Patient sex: M
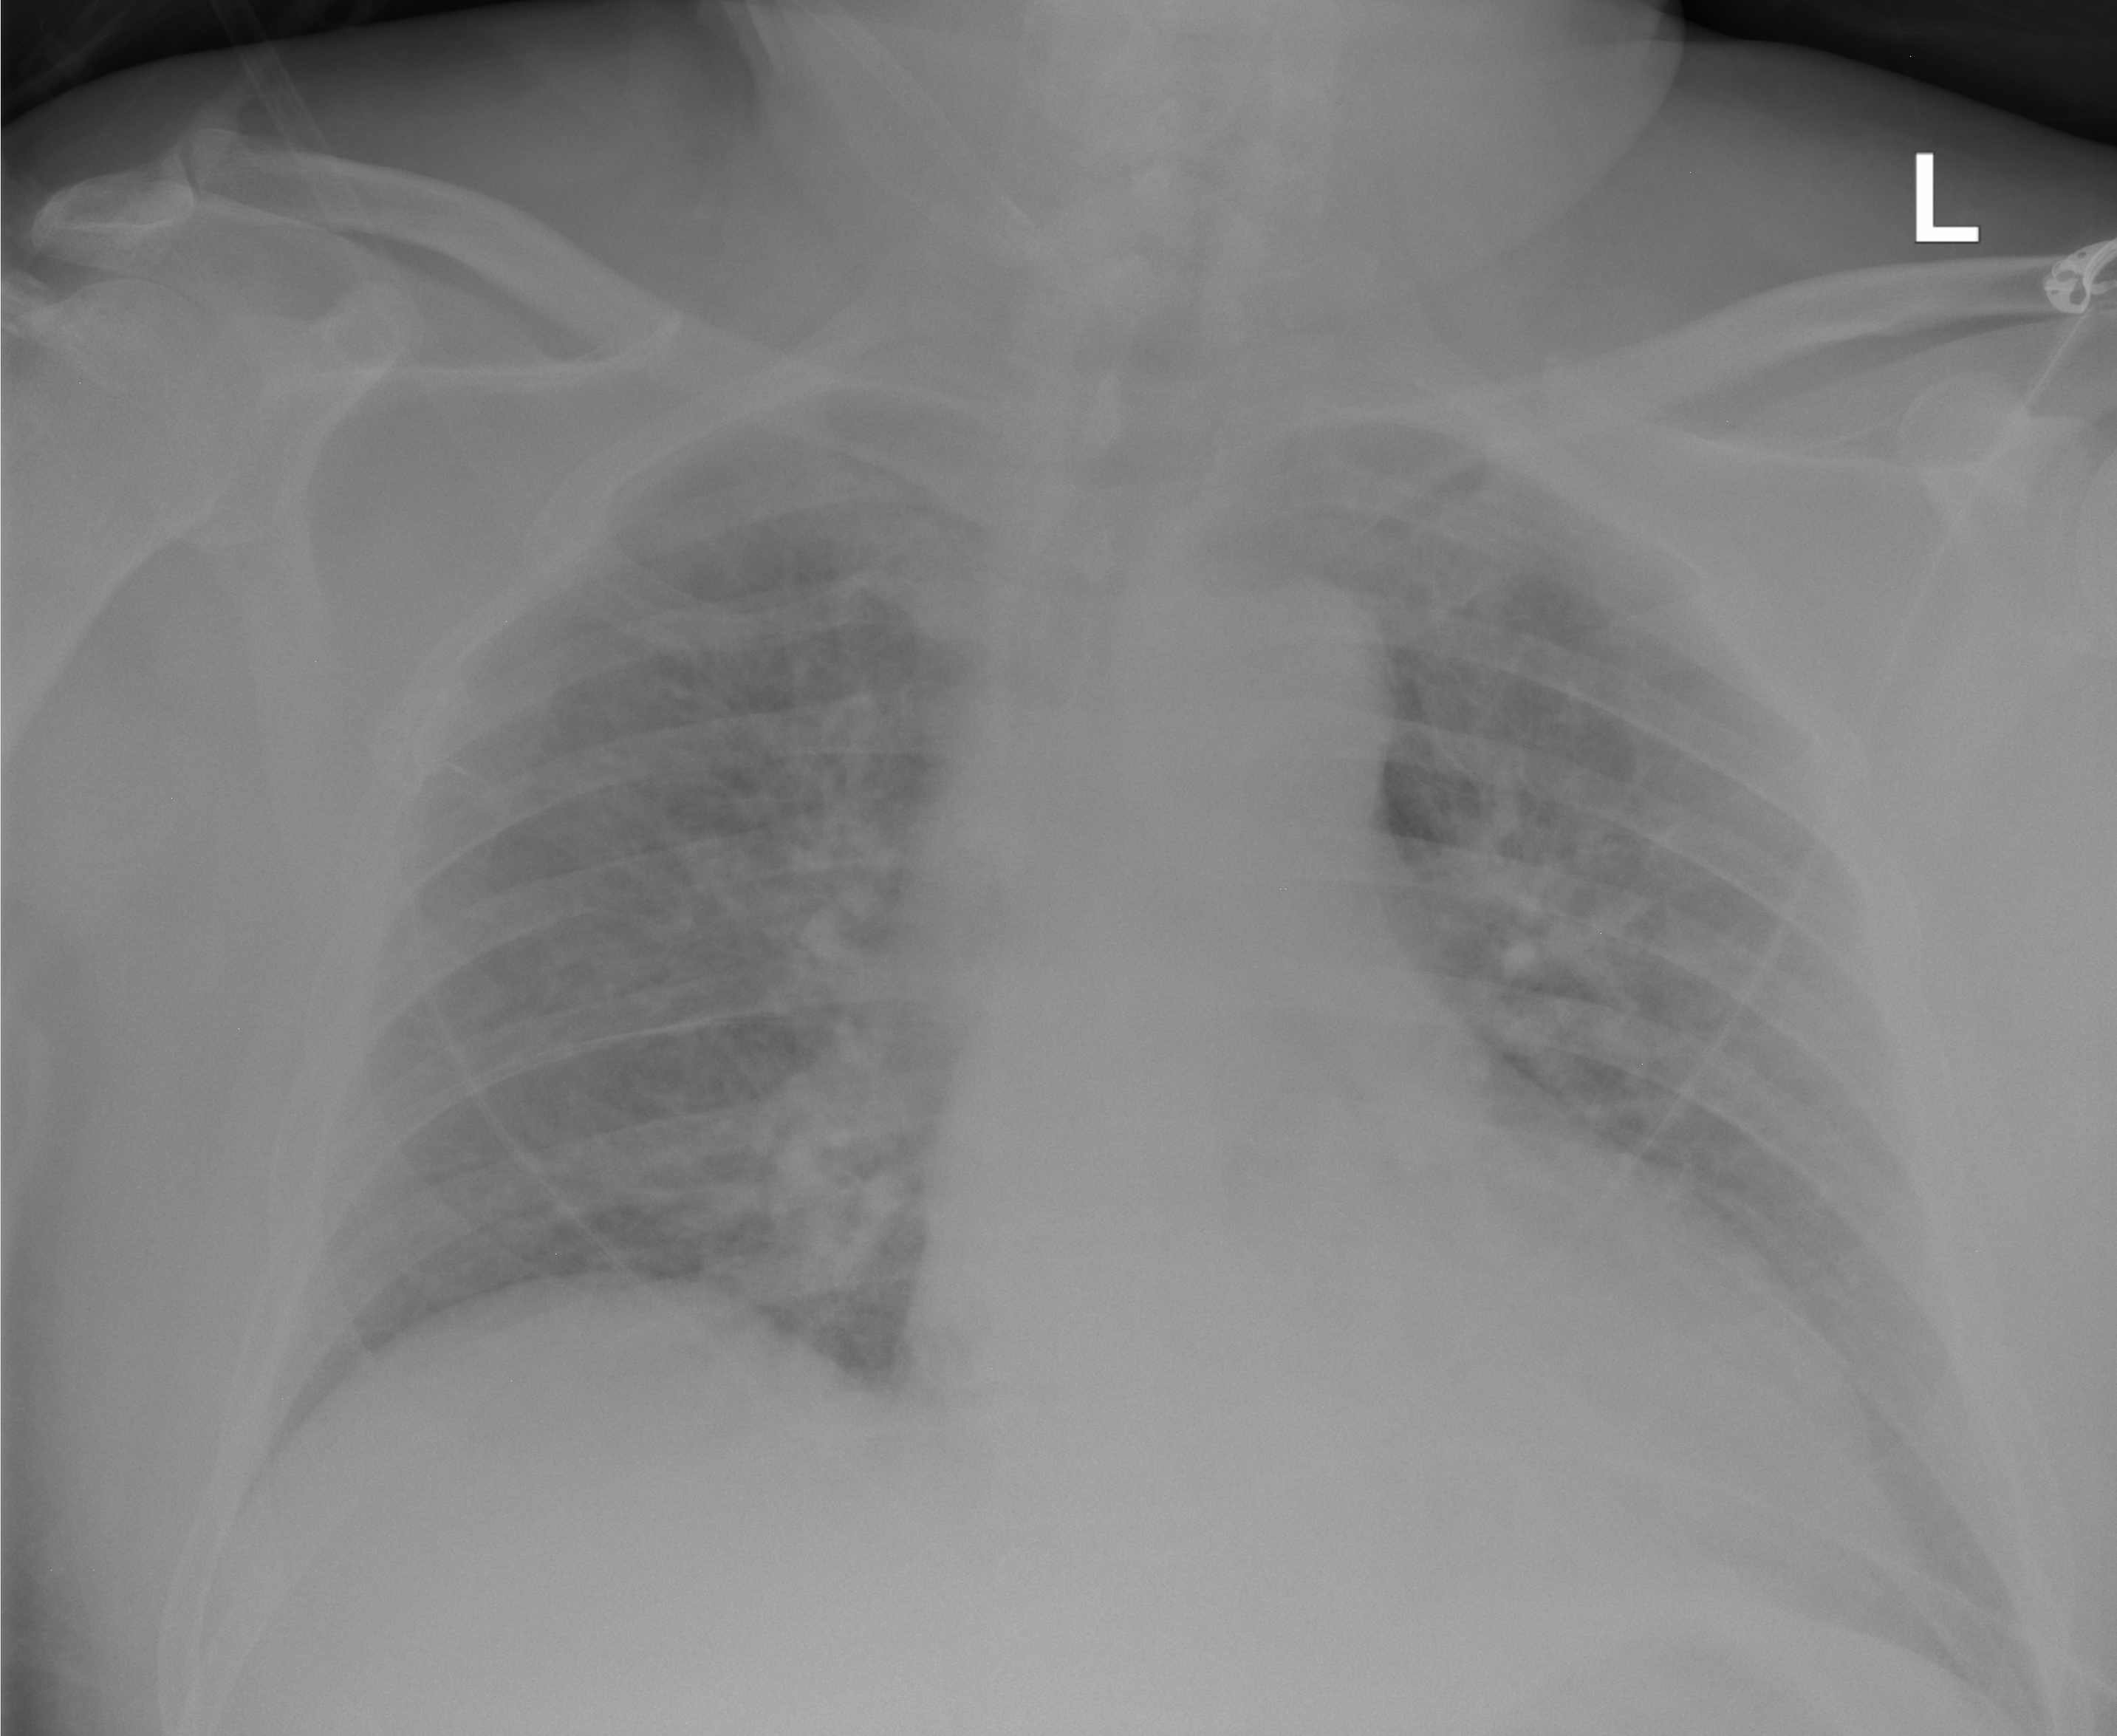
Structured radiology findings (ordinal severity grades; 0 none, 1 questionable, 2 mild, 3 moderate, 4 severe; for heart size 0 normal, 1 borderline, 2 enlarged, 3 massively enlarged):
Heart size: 2
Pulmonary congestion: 3
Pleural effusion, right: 0
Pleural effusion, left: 0
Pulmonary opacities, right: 2
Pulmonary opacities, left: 2
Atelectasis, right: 2
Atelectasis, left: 2